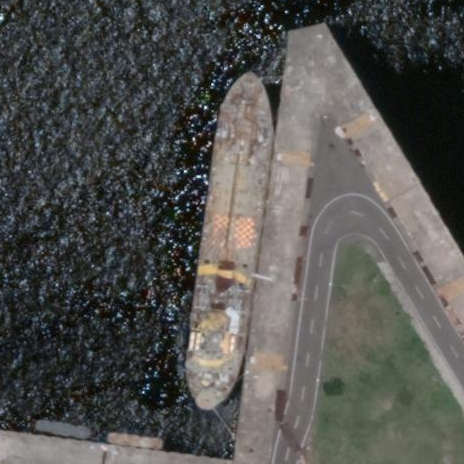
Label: civil